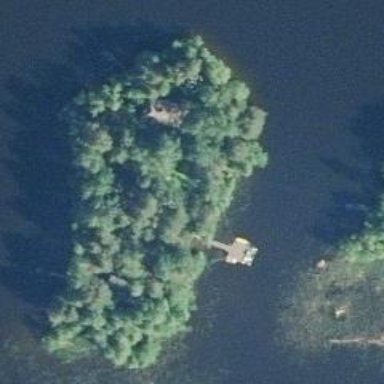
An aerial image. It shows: Islet.